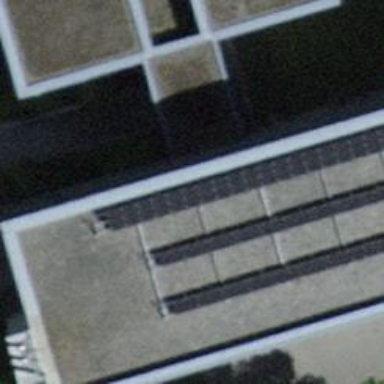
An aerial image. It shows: Solar photovoltaic panel generator.